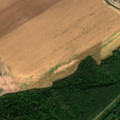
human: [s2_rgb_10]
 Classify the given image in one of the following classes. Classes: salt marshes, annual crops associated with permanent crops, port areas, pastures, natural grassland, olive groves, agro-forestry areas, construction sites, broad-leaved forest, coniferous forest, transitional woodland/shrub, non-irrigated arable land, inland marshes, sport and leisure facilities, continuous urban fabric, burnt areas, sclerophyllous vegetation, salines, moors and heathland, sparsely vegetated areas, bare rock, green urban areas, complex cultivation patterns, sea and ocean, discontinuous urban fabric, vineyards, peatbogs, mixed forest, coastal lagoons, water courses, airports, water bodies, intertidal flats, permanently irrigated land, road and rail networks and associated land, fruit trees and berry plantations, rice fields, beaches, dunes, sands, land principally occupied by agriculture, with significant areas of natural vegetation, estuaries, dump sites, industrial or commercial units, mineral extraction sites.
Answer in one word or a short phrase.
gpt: non-irrigated arable land, broad-leaved forest, transitional woodland/shrub